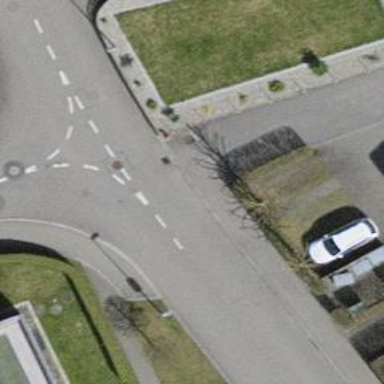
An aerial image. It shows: Smooth asphalt road in residential area.